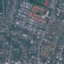
Land use / land cover: Residential